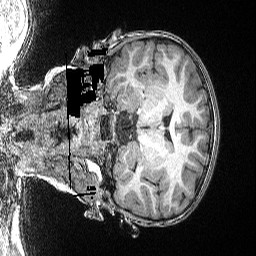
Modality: T1w
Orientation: coronal
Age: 70
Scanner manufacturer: siemens
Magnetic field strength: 3 T
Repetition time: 2.5 s
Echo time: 0.00347 s